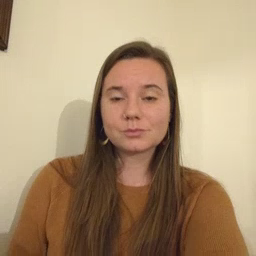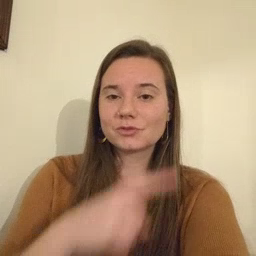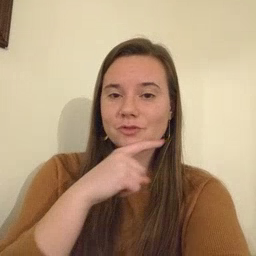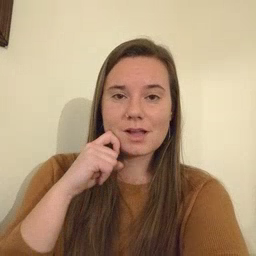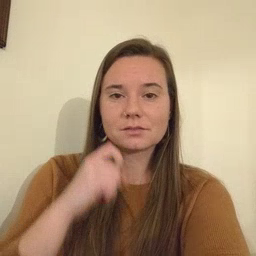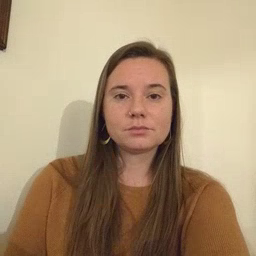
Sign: dry